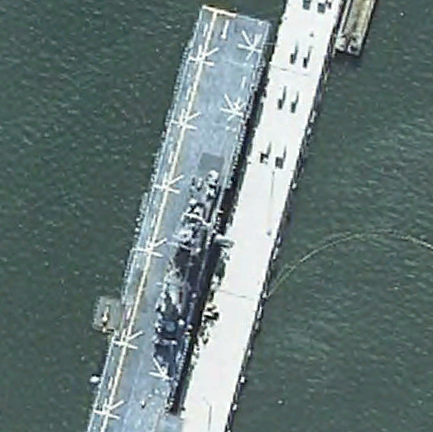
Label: Wasp-class_assault_ship